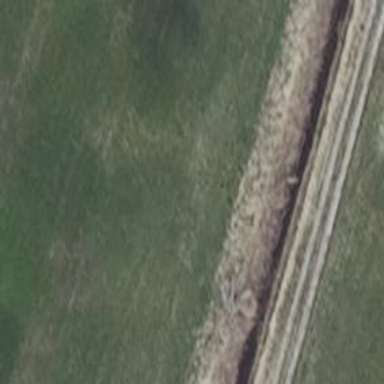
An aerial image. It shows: Row of deciduous broadleaved trees.